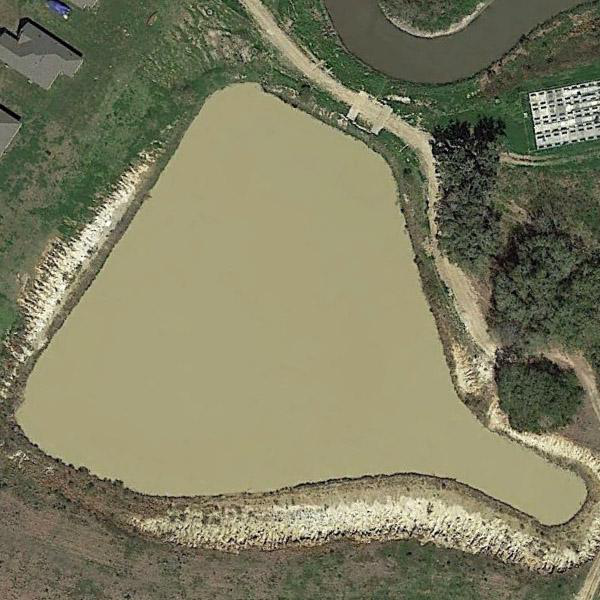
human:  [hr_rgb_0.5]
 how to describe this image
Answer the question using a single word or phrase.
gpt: big pond